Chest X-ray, AP view. Patient: 63 years old, sex F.
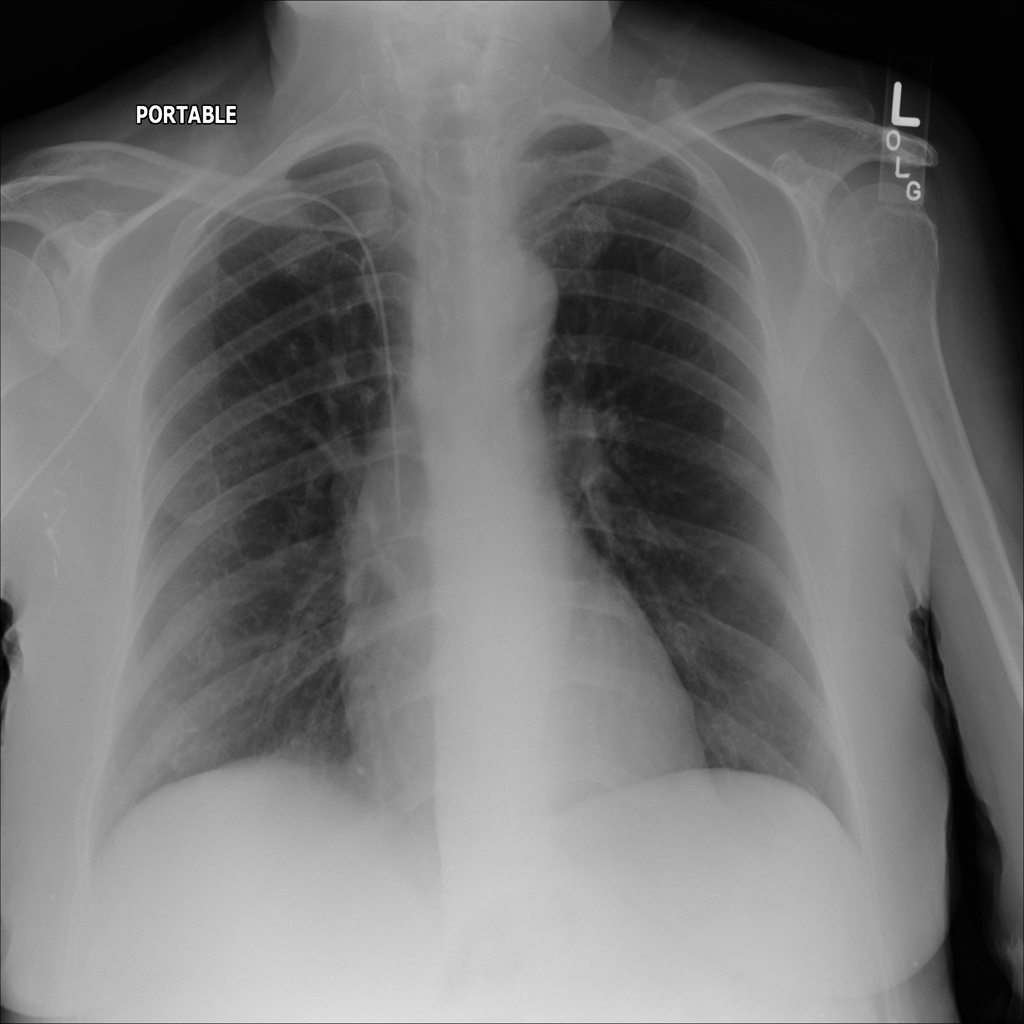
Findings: No Finding